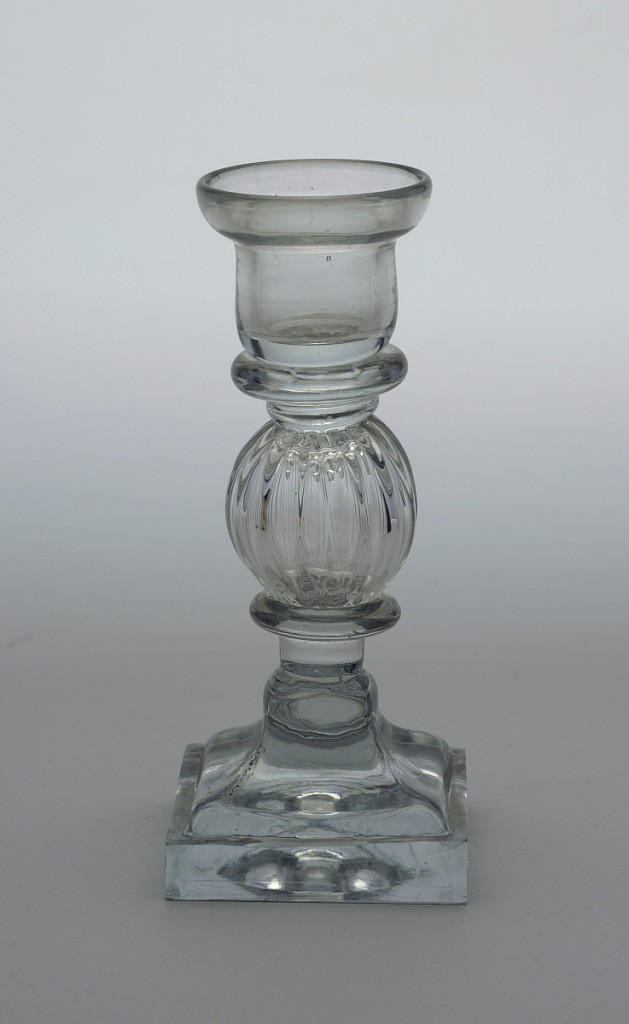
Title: Candlestick
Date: ca. 1800–20
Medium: glass
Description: Ovoid molded ribbed shapft with flat knops above and below, foot spreads insquare molded section to thick square base; straight-sided nozzle with drippan top; ground pontil bottom.